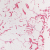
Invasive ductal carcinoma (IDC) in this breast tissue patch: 0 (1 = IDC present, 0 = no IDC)